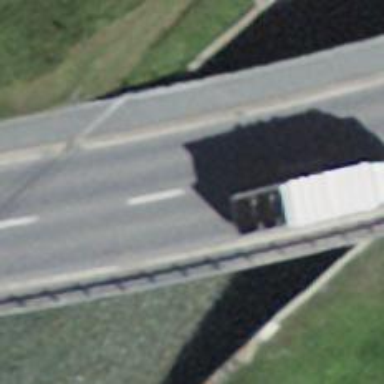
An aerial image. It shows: Primary highway on asphalt bridge.